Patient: sex F, age 63
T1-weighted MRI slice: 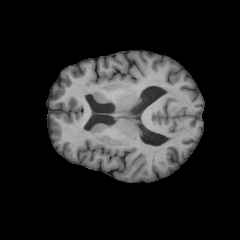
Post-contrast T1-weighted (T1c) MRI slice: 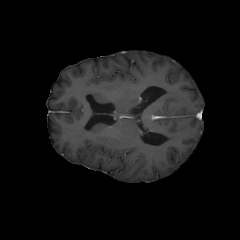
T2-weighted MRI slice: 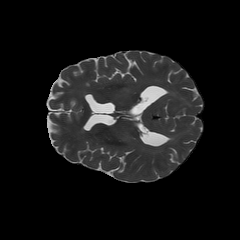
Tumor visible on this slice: no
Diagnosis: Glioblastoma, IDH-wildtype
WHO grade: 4